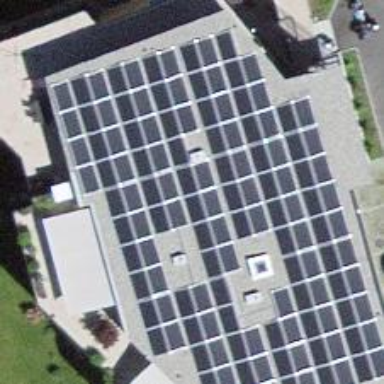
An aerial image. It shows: Solar power generator utilizing photovoltaic technology with solar photovoltaic panels.